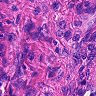
Metastatic tissue present: no